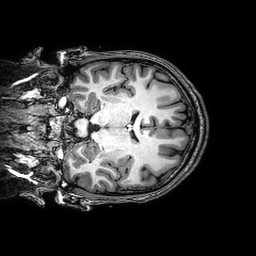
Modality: T1w
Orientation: coronal
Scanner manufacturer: philips
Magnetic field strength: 3 T
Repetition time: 0.008123 s
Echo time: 0.00373 s